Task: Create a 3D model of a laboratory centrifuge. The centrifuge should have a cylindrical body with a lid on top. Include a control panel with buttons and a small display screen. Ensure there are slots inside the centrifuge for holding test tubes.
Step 223:
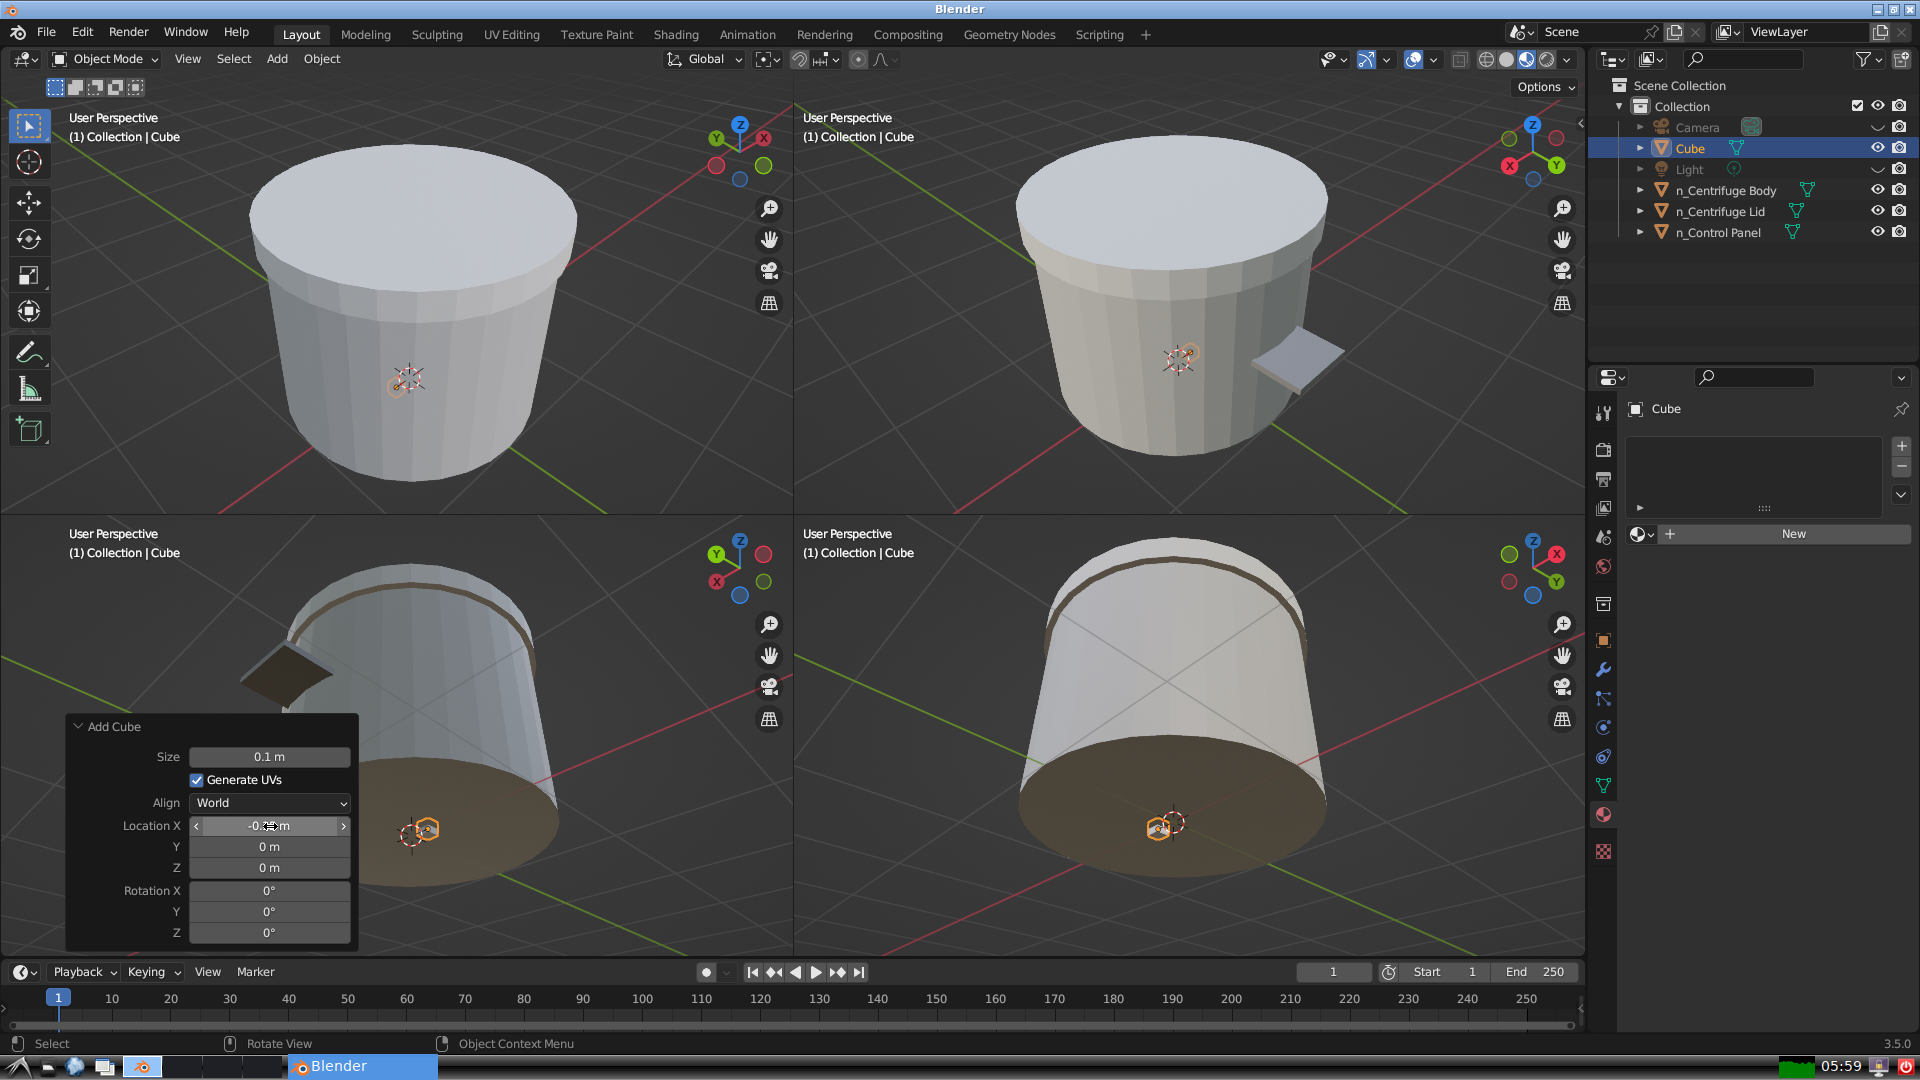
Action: {"mouse_move": [270, 847]}